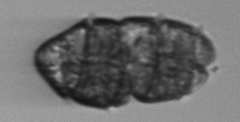
Label: Margalefidinium